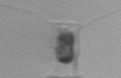
Label: Chaetoceros_similis